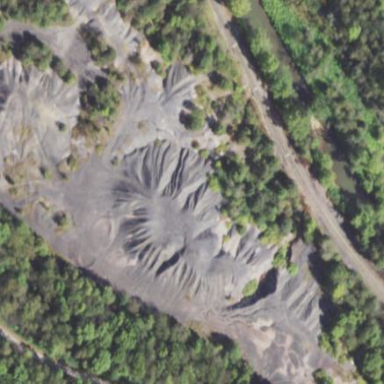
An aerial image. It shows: Spoil heap that is man-made.